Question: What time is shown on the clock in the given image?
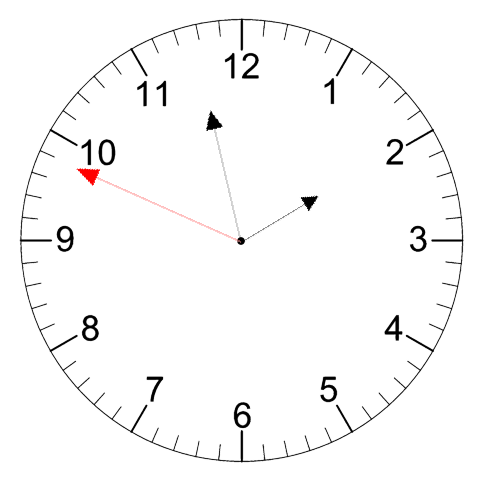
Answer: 01:57:49